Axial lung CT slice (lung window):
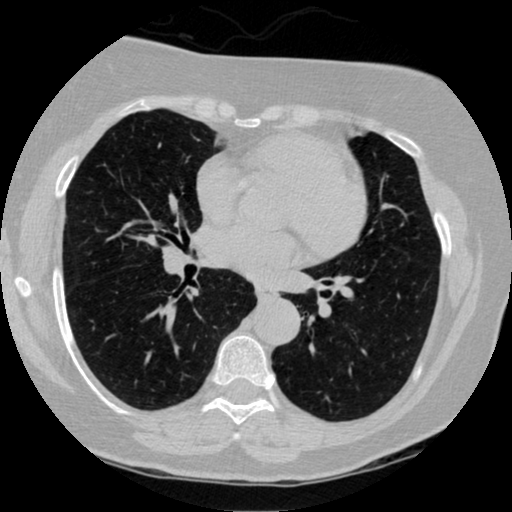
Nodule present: no